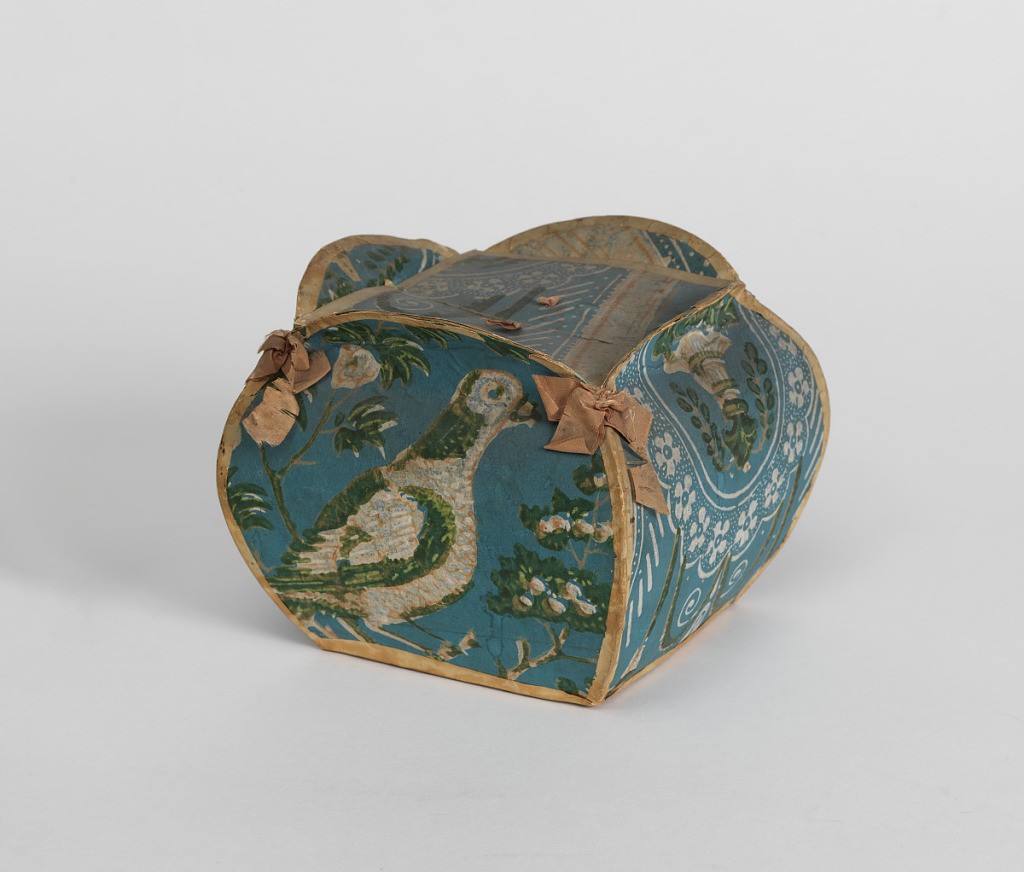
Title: Box
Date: ca. 1835
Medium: Block-printed paper, pasteboard support
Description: Workbox, square in plan, with shaped sides and hinged inset cover. Covered with large-scale wallpaper, pink, green and white on blue field, with birds, lace and flowers.